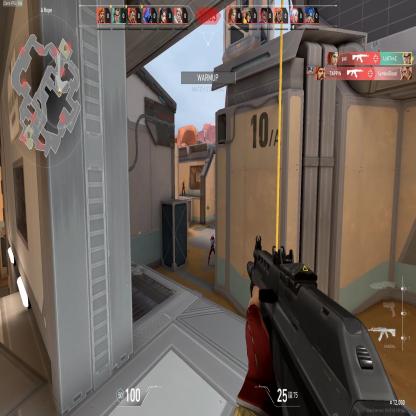
Label: enemy ; enemy